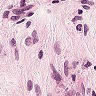
Metastatic tissue present: no